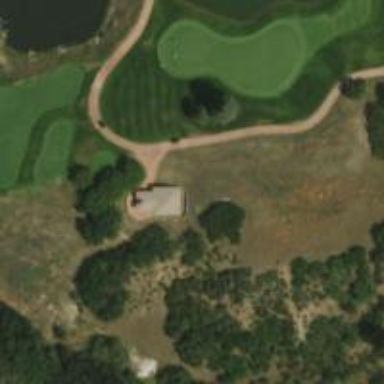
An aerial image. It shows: Path for both road and golf.